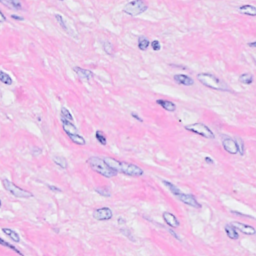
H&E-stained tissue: Breast